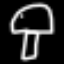
Label: mushroom